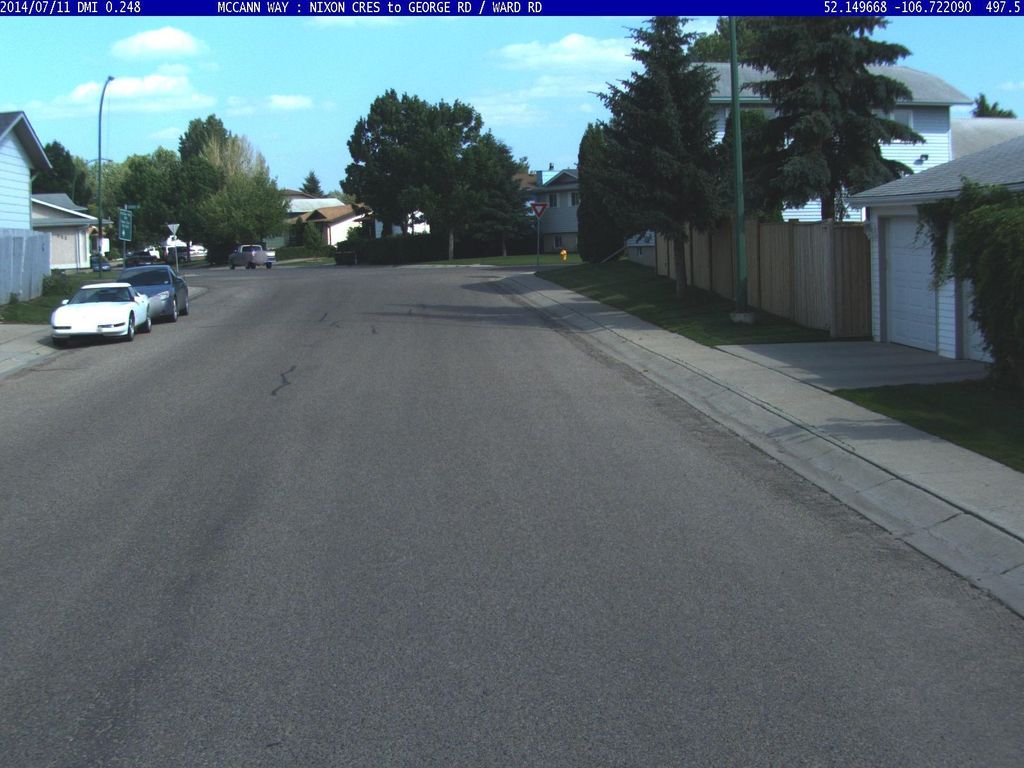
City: saskatoon